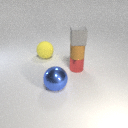
small red metal cylinder below small gray rubber cube